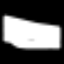
Label: octagon